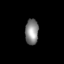
Tissue: lung
Cell type: Epithelial cells
Senescence score: 0.209
Nuclear area (px): 330
Mean DAPI intensity: 135.255